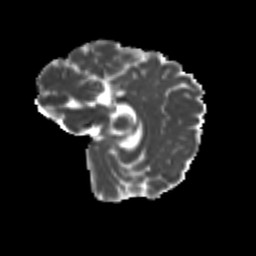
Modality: MD
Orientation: sagittal
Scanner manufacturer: siemens
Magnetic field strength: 3 T
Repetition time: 9.2 s
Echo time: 0.084 s